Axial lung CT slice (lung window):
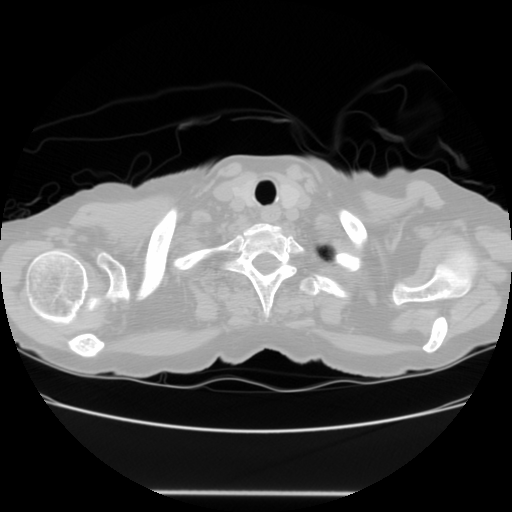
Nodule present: no